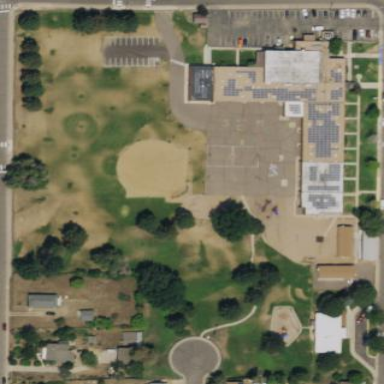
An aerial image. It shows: School.